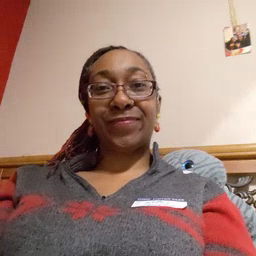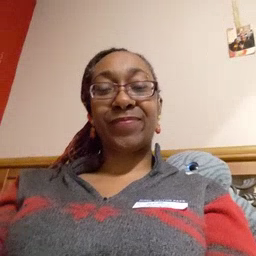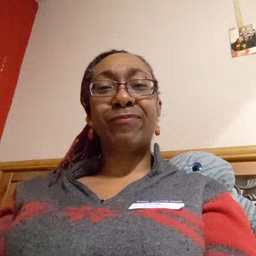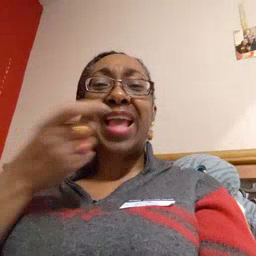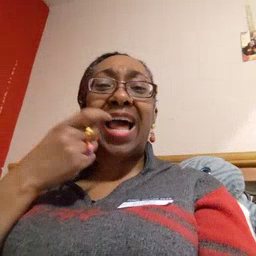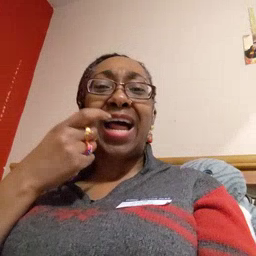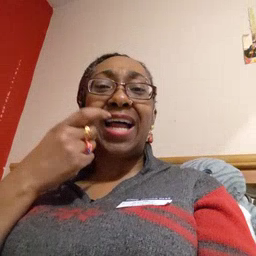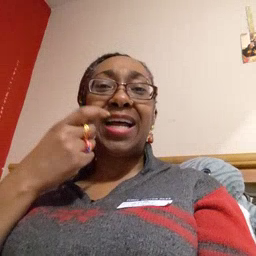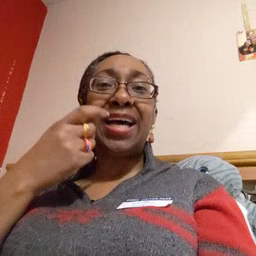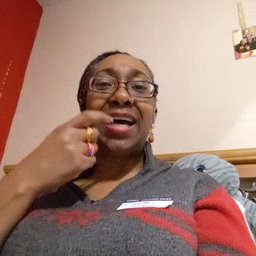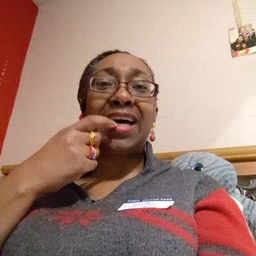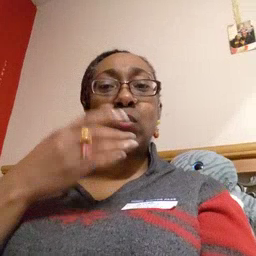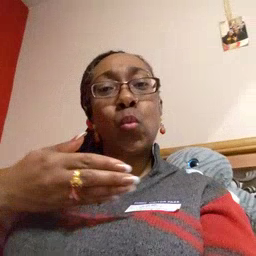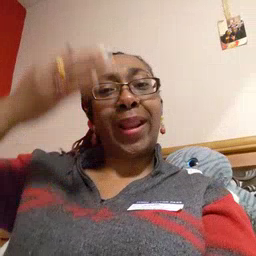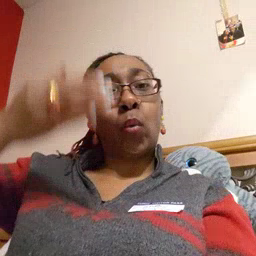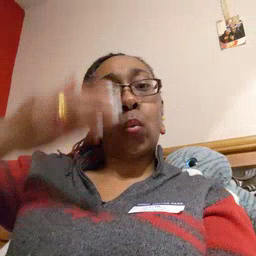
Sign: glasswindow